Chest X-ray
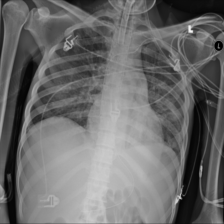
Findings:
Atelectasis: negative
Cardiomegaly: negative
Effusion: negative
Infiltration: positive
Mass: negative
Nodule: negative
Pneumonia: negative
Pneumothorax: negative
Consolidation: negative
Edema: negative
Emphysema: negative
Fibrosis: negative
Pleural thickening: negative
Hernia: negative